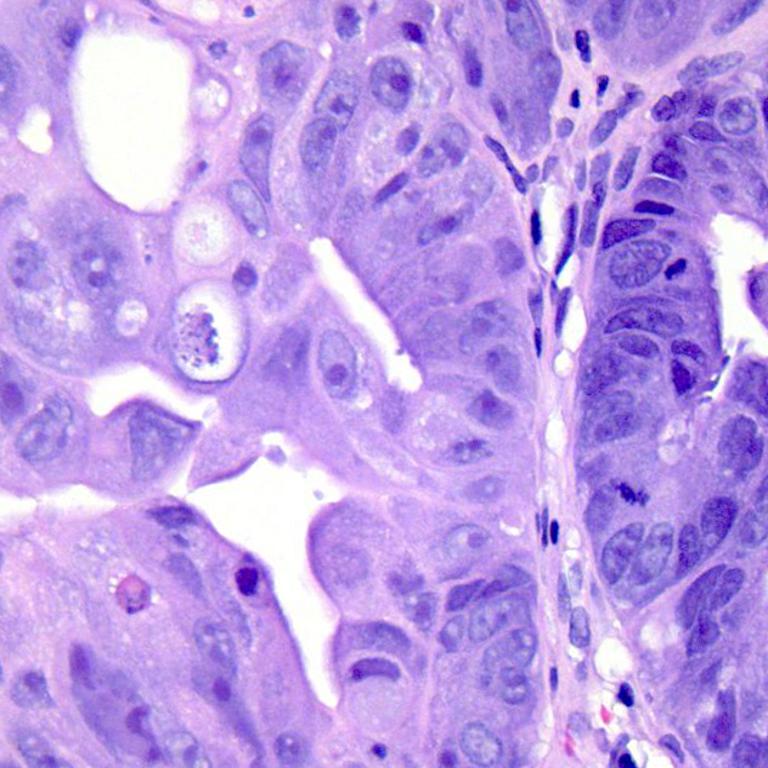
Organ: colon
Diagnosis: adenocarcinomas